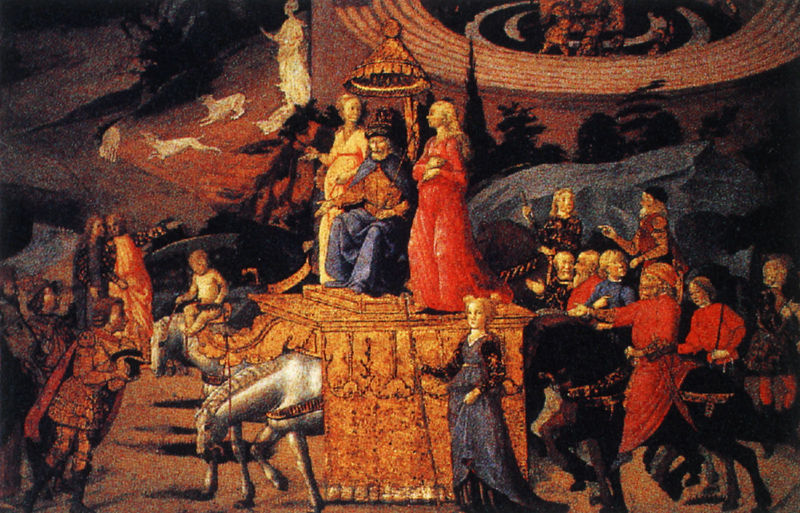
Titel: Jason und die Argonauten
Institution: New York, The Metropolitan Museum of  Art
Schlagwörter: berg, blau, himmel, mann, weiß, frauen, gelb, frau, männer, hunde, rot, teppich, diener, gold, kind, renaissance, pferd, pferde, reiter, engel, stab, zug, gefolge, kaiser, könig, thron, burg, herrscher, schimmel, mittelalter, huldigung, prozession, heilige, verehrung, lämmer, zepter, tross, einzug, sänfte, aufmarsch, reiterzug, baldakin